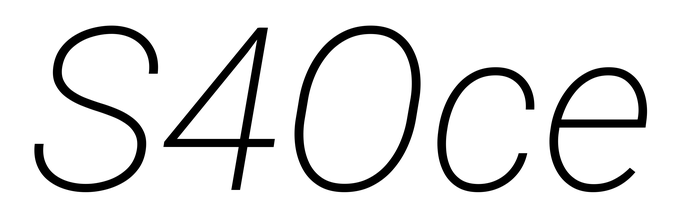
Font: Roboto-Italic_ExtraLight_Italic